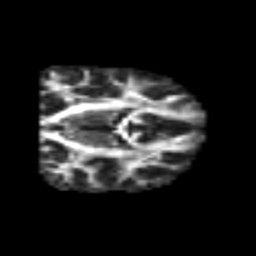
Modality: FA
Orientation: coronal
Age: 25
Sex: male
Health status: healthy